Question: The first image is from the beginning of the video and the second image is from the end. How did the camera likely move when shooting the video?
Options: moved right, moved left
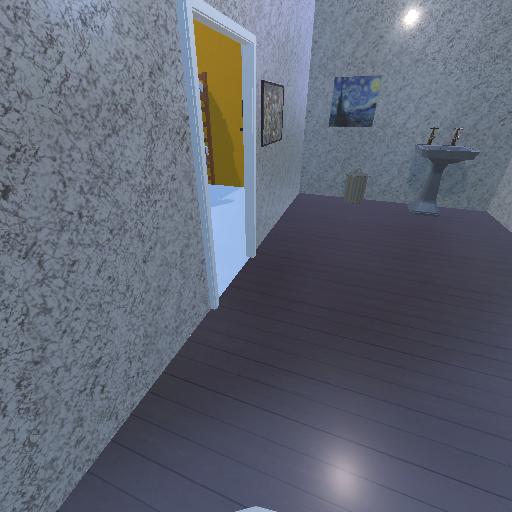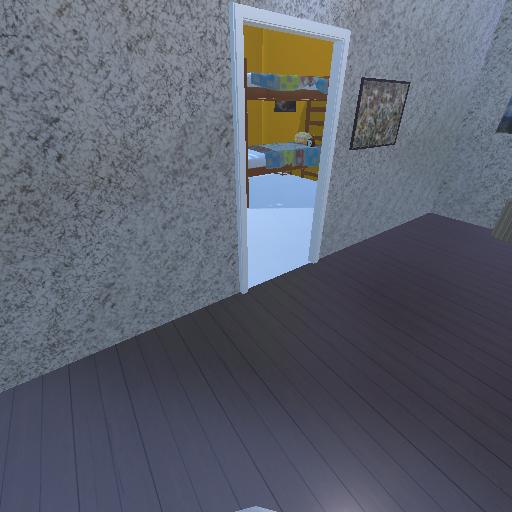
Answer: moved right